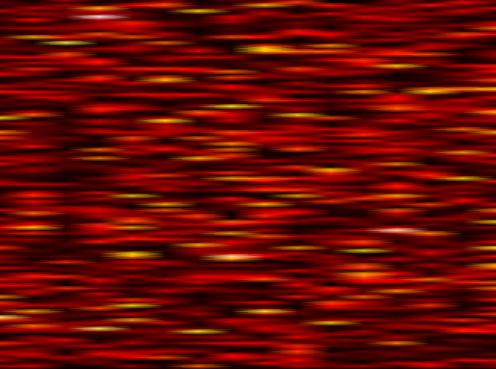
Label: OFDM